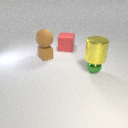
small green metal sphere below large yellow metal cylinder